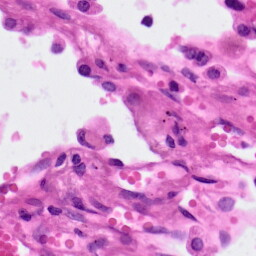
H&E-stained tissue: Lung